Frequency: 60000
Velocity: 0,186
Power: 37,3
Pulse duration: 0,0000001
Pass count: 1
Magnification: 10
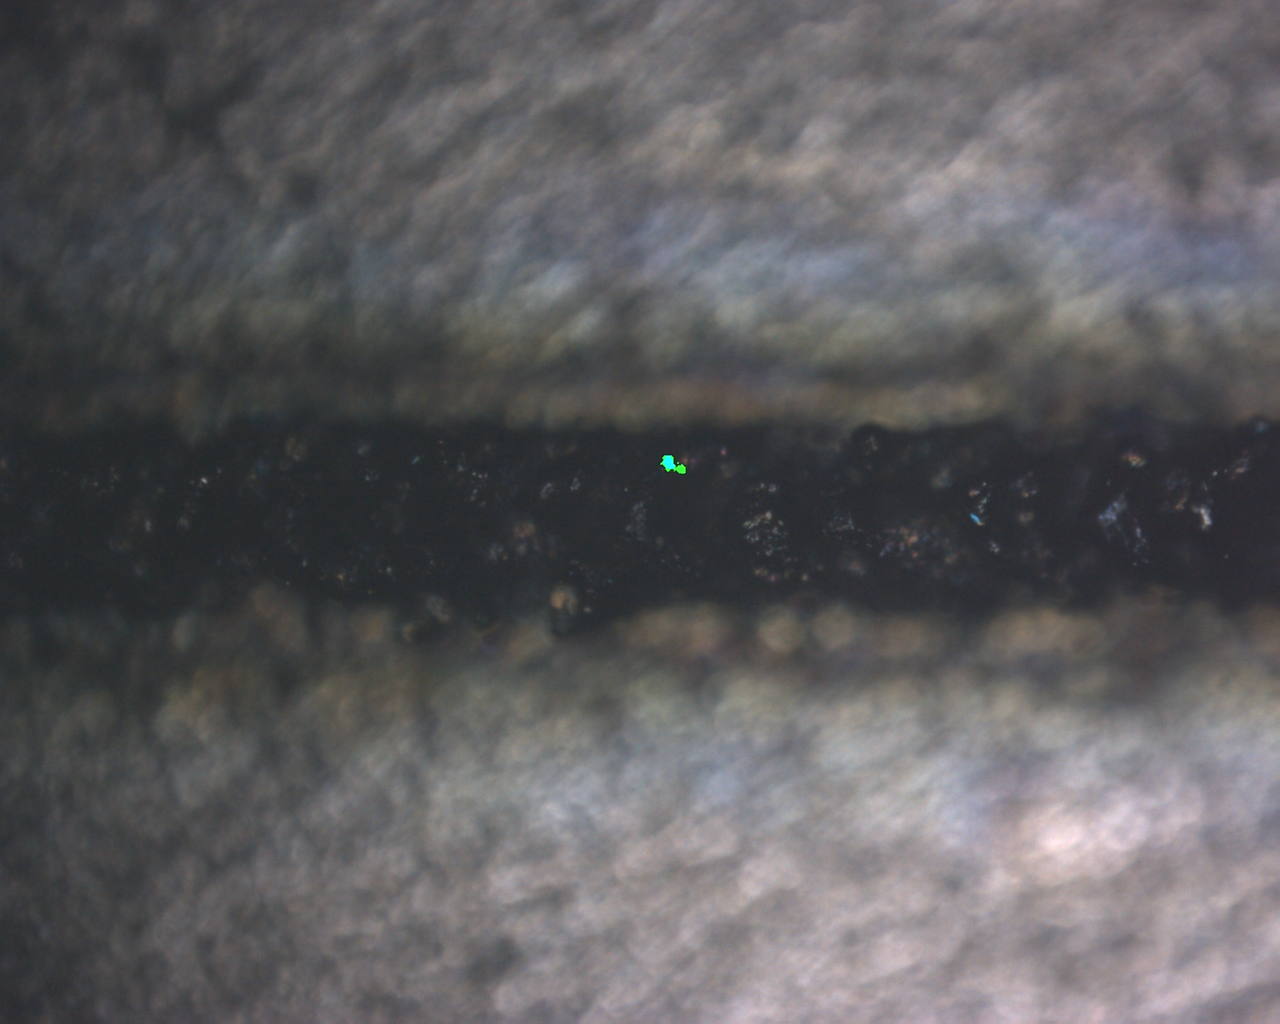
Measured width: 128.49
Other width: 85.557